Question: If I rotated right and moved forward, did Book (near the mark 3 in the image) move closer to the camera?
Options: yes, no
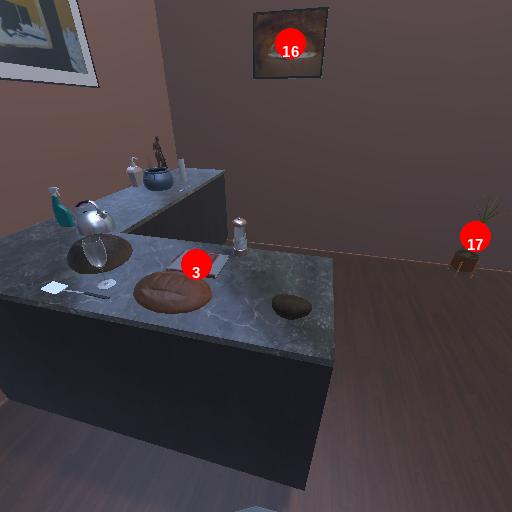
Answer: yes